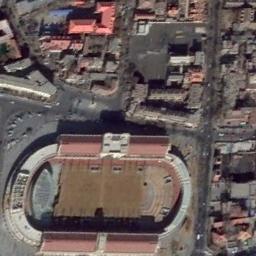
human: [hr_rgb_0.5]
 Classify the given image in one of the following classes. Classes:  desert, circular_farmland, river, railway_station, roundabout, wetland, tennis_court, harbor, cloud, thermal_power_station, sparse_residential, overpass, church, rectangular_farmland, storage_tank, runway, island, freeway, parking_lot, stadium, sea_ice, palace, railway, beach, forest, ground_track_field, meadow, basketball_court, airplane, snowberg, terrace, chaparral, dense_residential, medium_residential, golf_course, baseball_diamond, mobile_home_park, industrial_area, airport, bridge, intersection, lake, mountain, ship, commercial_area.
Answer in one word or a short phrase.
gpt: stadium